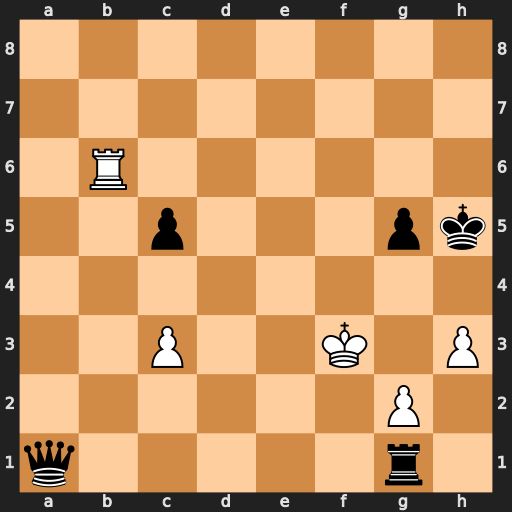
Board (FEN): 8/8/1R6/2p3pk/8/2P2K1P/6P1/q5r1
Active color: w
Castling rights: -
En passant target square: -
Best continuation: g4+ Rxg4 hxg4+ Kh4 Rh6#